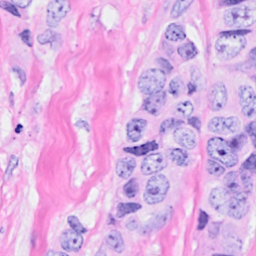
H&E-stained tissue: Breast